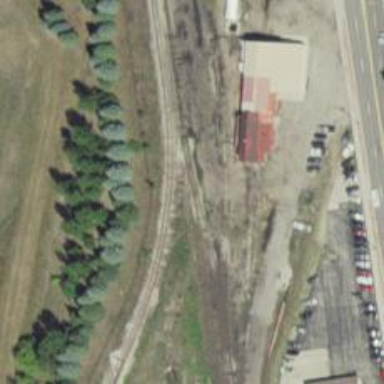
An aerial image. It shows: Railway siding for service.